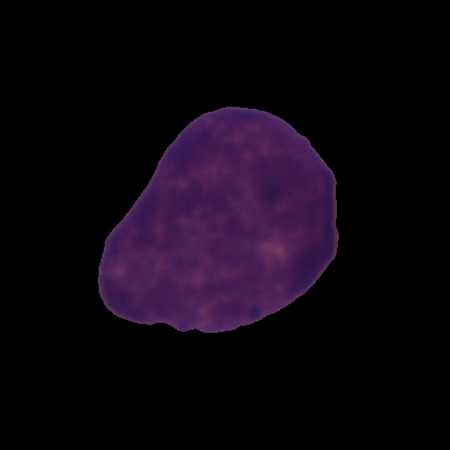
Label: cancer